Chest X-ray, AP view. Patient: 53 years old, sex M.
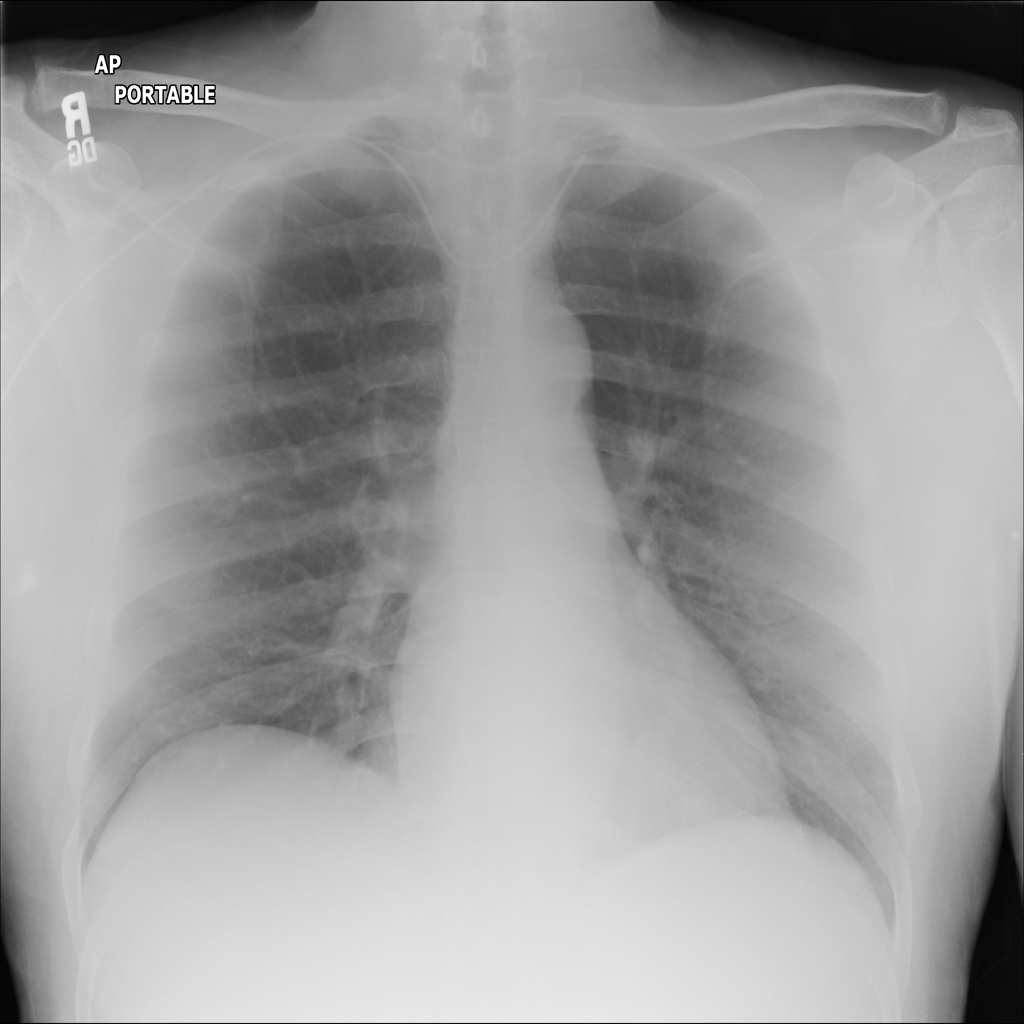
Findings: No Finding